Question: I'm following <URL> on how I can get the average of the ratings but I'm getting an error message:
'''
E/AndroidRuntime: FATAL EXCEPTION: main
Process: com.fixitph.client, PID: 25744
com.google.firebase.database.DatabaseException: Failed to convert a value of type java.util.HashMap to double
at com.google.android.gms.internal.zzelw.zzbz(Unknown Source)
at com.google.android.gms.internal.zzelw.zzb(Unknown Source)
at com.google.android.gms.internal.zzelw.zza(Unknown Source)
at com.google.firebase.database.DataSnapshot.getValue(Unknown Source)
at com.fixitph.client.ReceiptActivity$2.onDataChange(ReceiptActivity.java:85)
'''
Here's my code:
'''
ratingBar.setOnRatingChangeListener(new MaterialRatingBar.OnRatingChangeListener() {
@Override
public void onRatingChanged(MaterialRatingBar ratingBar, float rating) {
final DatabaseReference dbRef = FirebaseDatabase.getInstance().getReference(Common.worker_rating_table)
.child(Common.workerId).child(uid).child("Rating");
double dbRating = rating;
dbRef.setValue(dbRating);
}
});
public void submitRating(View view) {
final DatabaseReference dbRef = FirebaseDatabase.getInstance().getReference(Common.worker_rating_table)
.child(Common.workerId);
dbRef.addValueEventListener(new ValueEventListener() {
@Override
public void onDataChange(DataSnapshot dataSnapshot) {
double total = 0.0;
double count = 0.0;
double average = 0.0;
for(DataSnapshot ds: dataSnapshot.getChildren()) {
double rating = dataSnapshot.getValue(Double.class);
total = total + rating;
count = count + 1;
average = total / count;
}
final DatabaseReference newRef = dbRef.child(uid);
newRef.child("averageRating").setValue(average);
}
@Override
public void onCancelled(DatabaseError databaseError) {
throw databaseError.toException();
}
});
}
'''
My database looks like the following.

Here's the line which refers to
'''
double rating = dataSnapshot.getValue(Double.class);
'''
I'm wondering if it's because I tried finding a Double but there's an Int from the ratings, if this is the case, how can I tweak this around to get the average of the ratings? Please help. Thank you! :)
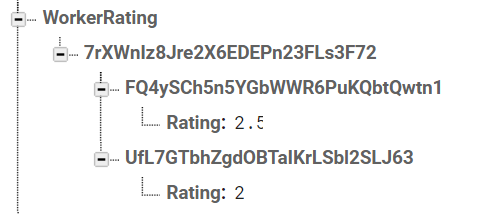
Answer: '''
ratingBar.setOnRatingChangeListener(new MaterialRatingBar.OnRatingChangeListener() {
@Override
public void onRatingChanged(MaterialRatingBar ratingBar, float rating) {
final DatabaseReference dbRef = FirebaseDatabase.getInstance().getReference(Common.worker_rating_table)
.child(Common.workerId).child(Common.user_clients_table).child(uid).child("rating");
double intRating = rating;
dbRef.setValue(intRating);
}
});
settingInformation();
}
public void submitRating(View view) {
try {
final DatabaseReference db = FirebaseDatabase.getInstance().getReference();
final DatabaseReference dbRef = db.child(Common.worker_rating_table).child(Common.workerId).child(Common.user_clients_table);
dbRef.addValueEventListener(new ValueEventListener() {
@Override
public void onDataChange(DataSnapshot dataSnapshot) {
double total = 0.0;
double count = 0.0;
double average = 0.0;
for(DataSnapshot ds: dataSnapshot.getChildren()) {
double rating = Double.parseDouble(ds.child("rating").getValue().toString());
total = total + rating;
count = count + 1;
average = total / count;
}
final DatabaseReference newRef = db.child(Common.worker_rating_table).child(Common.workerId).child("AverageRating");
newRef.child("current").setValue(average);
}
@Override
public void onCancelled(DatabaseError databaseError) {
throw databaseError.toException();
}
});
} catch (Exception e) {
Toast.makeText(ReceiptActivity.this, "" + e, Toast.LENGTH_SHORT).show();
}
}
'''
I had to add nodes to separate the current average and the ratings of the clients so that it could work. This is how the database looks like: